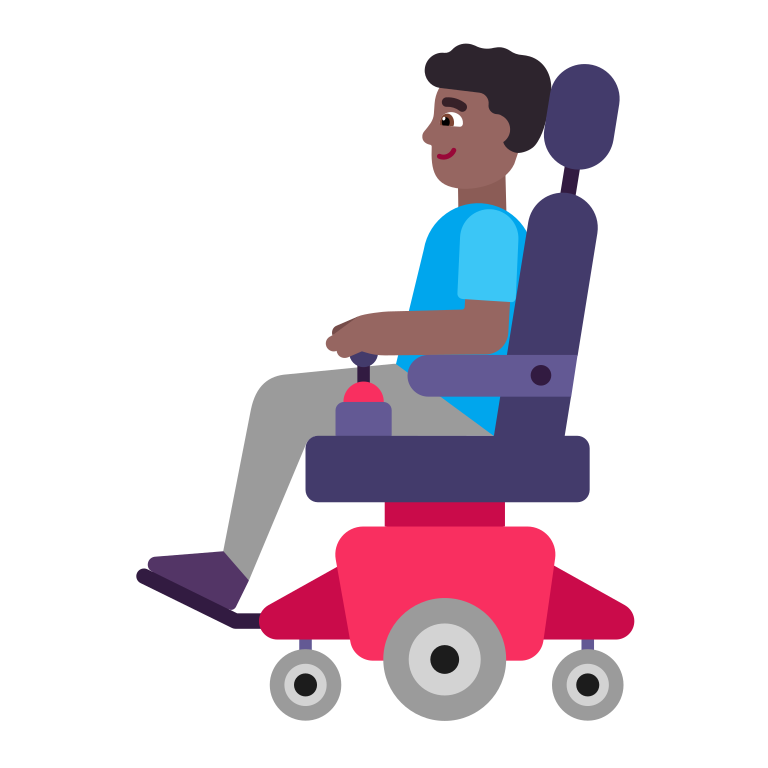
man in motorized wheelchair flat  dark